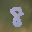
Label: 8